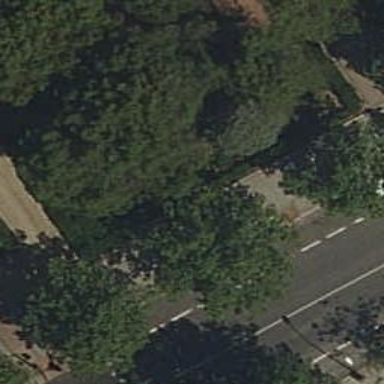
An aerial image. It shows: Garden with kerb barrier.